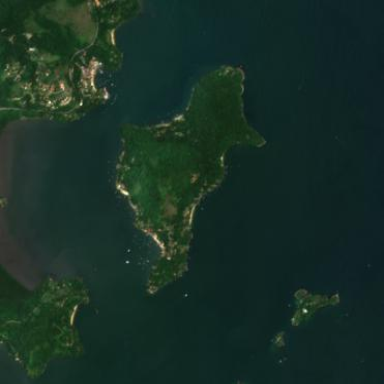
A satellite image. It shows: Island with natural coastline.